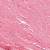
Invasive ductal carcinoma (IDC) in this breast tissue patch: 0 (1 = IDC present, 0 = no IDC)